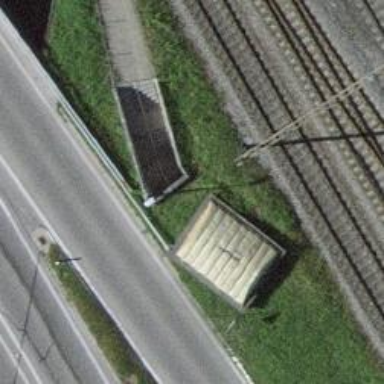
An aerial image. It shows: Tunnel footway.